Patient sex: F
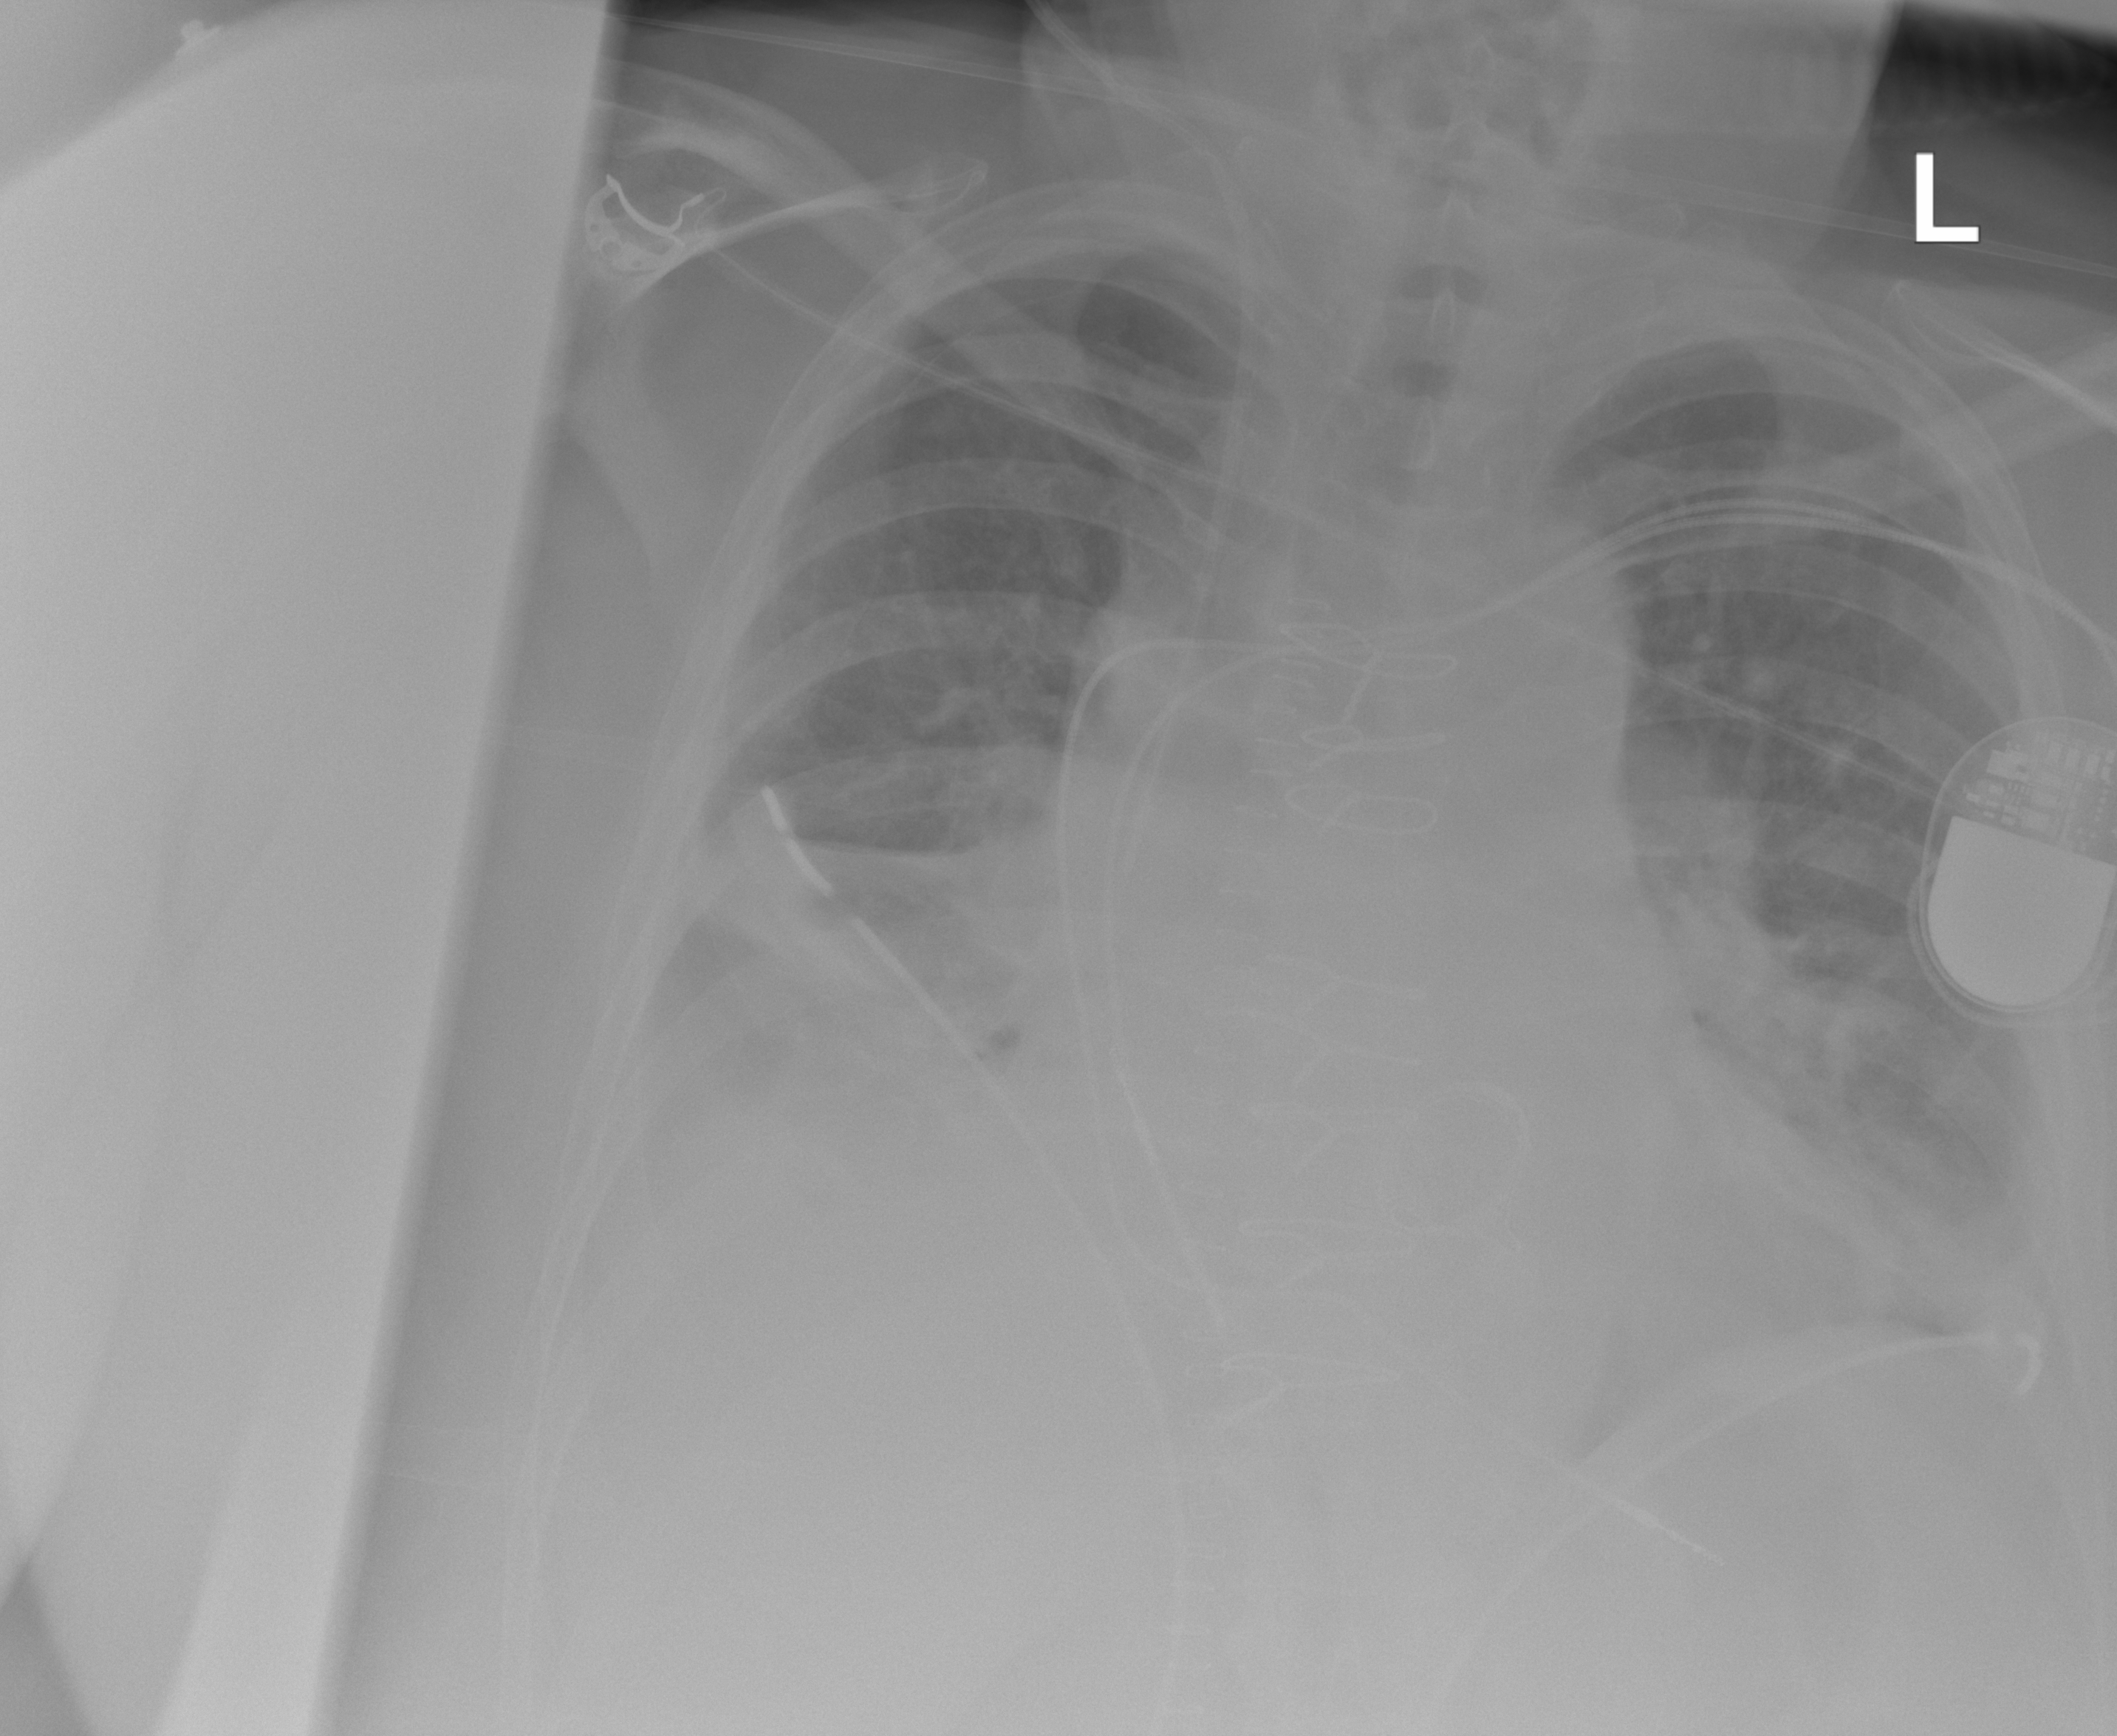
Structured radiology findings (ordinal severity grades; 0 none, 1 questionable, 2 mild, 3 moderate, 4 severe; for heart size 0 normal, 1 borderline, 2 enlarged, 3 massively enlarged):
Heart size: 2
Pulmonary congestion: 2
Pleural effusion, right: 2
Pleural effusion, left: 2
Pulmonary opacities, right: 2
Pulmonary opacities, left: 2
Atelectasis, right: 2
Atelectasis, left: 2